You are looking at raw rotor-rig vibration samples arranged as a grayscale image. Diagnose the rotating machine from this image, choosing from: normal, misalignment, unbalance, looseness.
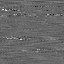
Answer: normal